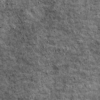
Label: not_dusty